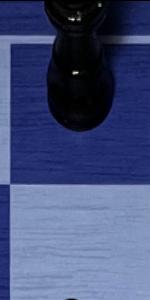
Label: Empty